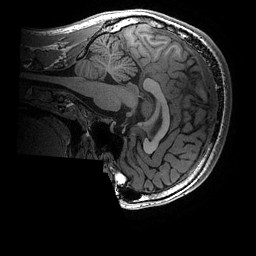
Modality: T1w
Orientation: sagittal
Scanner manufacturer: ge
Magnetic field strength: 3 T
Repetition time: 0.008156 s
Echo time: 0.00318 s